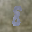
Label: 8